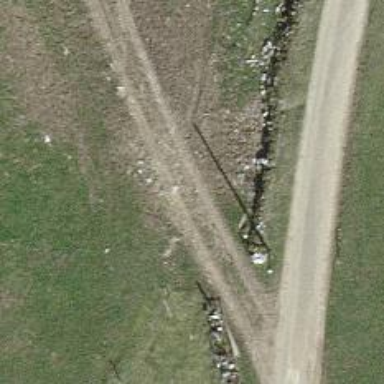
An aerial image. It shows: Gate.